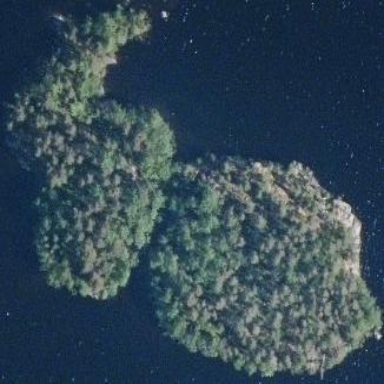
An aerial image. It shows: Islet surrounded by woodland.